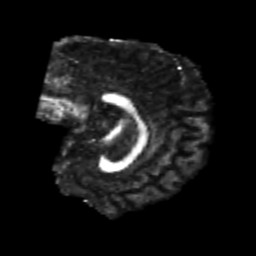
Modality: FA
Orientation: sagittal
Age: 24
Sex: male
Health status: healthy
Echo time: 0.074 s